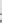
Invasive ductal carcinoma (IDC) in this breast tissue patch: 0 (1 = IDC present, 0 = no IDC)